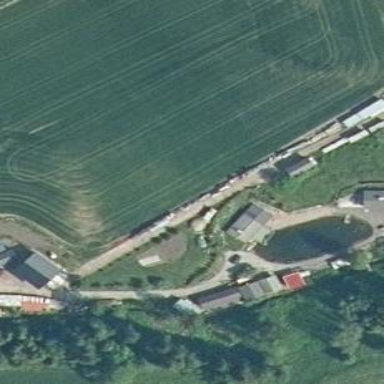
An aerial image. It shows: Farmyard area.